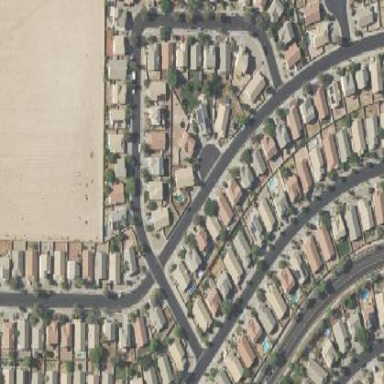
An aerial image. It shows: This residential area consists of single-family homes.